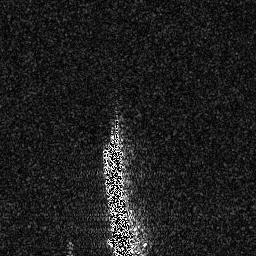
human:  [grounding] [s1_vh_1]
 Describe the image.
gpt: In the satellite image, there is  <ref>1 large ship </ref> <box>[[37, 55, 55, 99, 0]]</box> located at bottom.